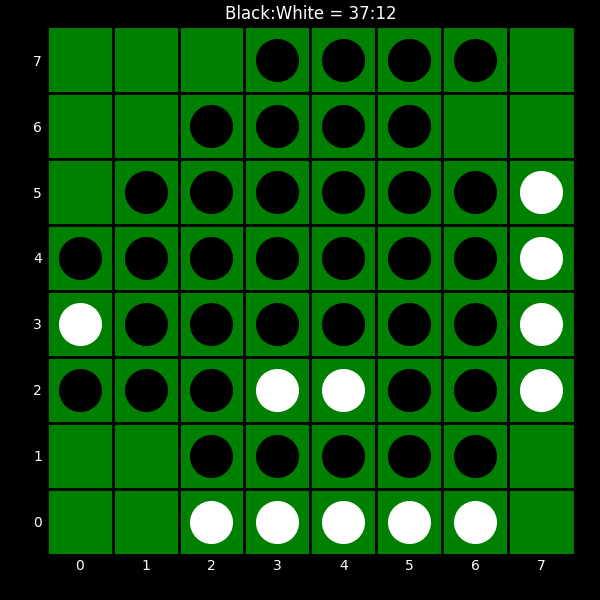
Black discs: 37
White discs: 12